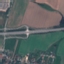
Label: Highway